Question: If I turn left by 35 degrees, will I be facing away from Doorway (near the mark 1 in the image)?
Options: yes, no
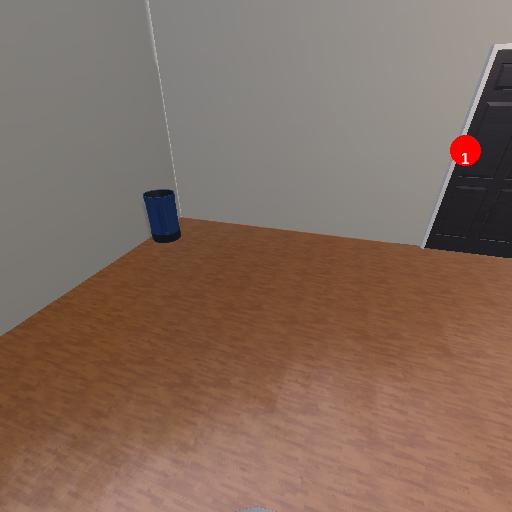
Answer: yes